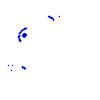
Particle: proton